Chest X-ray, AP view. Patient: 31 years old, sex M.
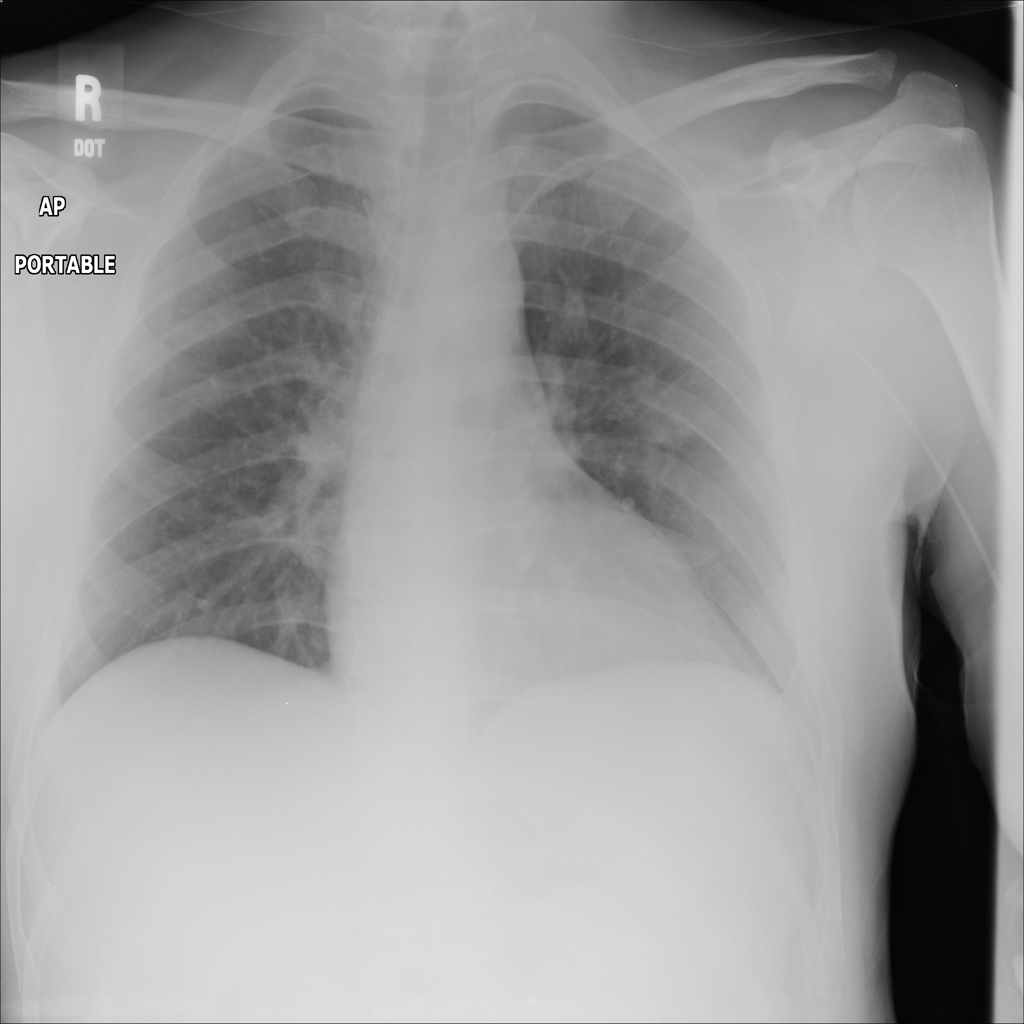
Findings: No Finding